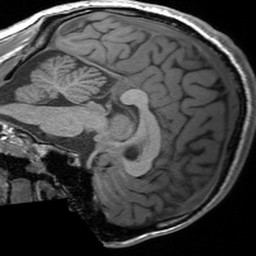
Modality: T1w
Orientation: sagittal
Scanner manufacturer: siemens
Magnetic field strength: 3 T
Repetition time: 1.54 s
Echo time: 0.00234 s